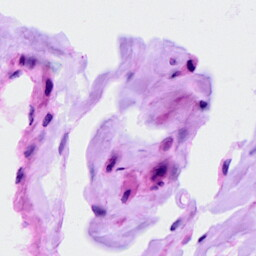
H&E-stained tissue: Ovarian